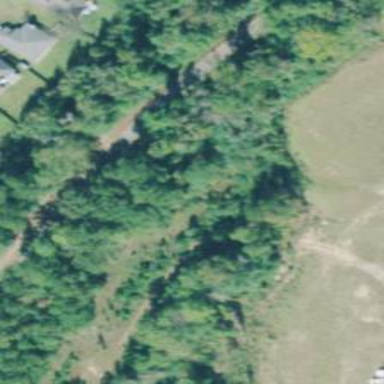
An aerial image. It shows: Asphalt cycleway alongside abandoned railway.